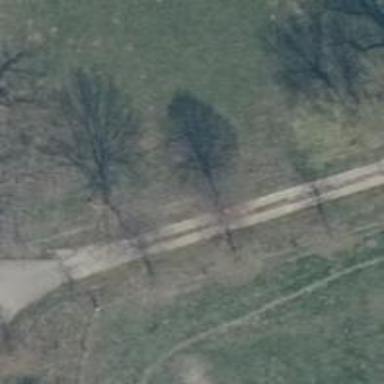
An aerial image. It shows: Row of trees in natural setting.